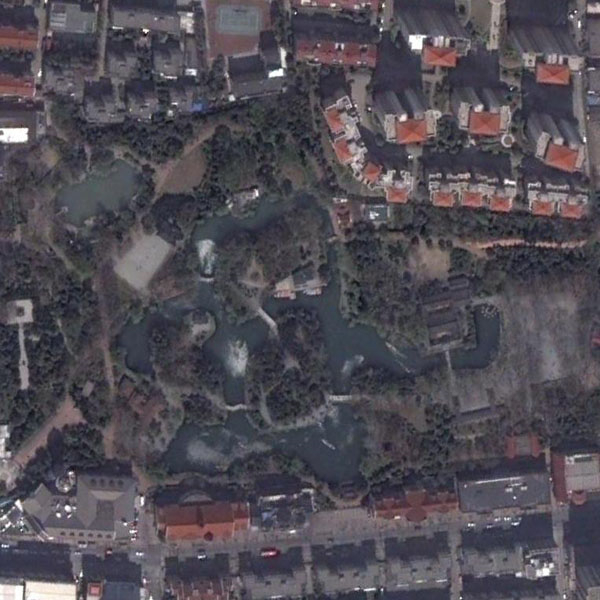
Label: Park